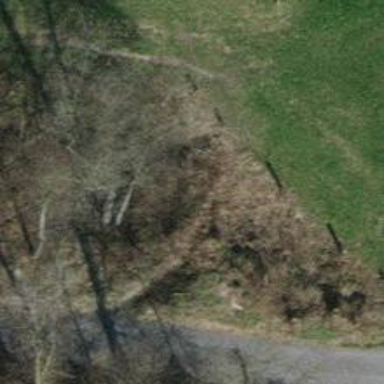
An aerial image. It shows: Culvert tunnel.